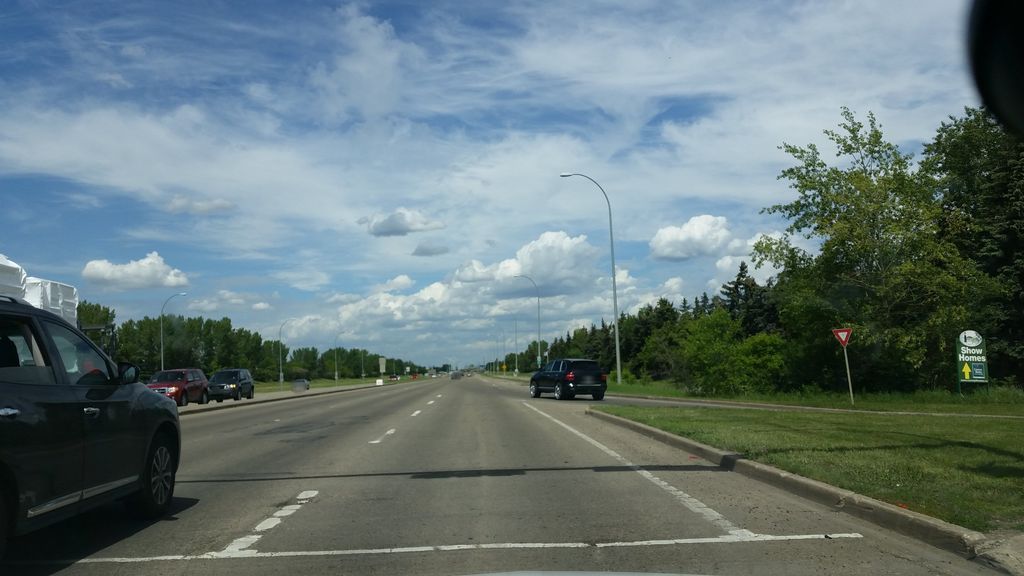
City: edmonton